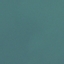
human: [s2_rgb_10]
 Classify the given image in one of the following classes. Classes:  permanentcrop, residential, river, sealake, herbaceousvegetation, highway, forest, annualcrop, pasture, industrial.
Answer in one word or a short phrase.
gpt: SeaLake